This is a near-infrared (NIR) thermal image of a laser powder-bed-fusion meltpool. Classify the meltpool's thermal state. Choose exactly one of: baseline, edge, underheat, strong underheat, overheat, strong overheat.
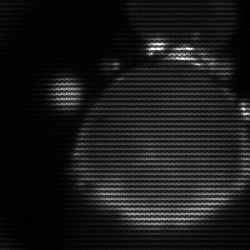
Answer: edge